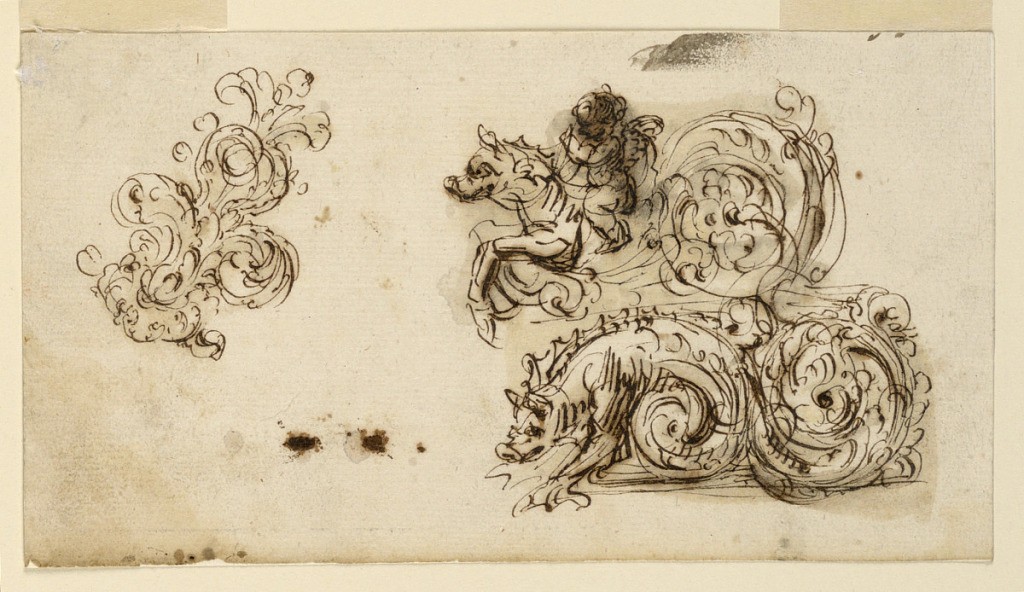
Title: Drawing
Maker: Leonardo Scaglia, French, active Italy, 1640 – 1650
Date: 1620-1630
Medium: Pen, brush, brown. Paper
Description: Horizontal rectangle. At left, obliquely shown, an acanthus plant with a calix. At right are two sketches for the decoration of a frieze, both turned towards left, and one above the other. Above, a putto riding a fantastic animal, half-figure, ending in acanthus spirals together with a sea animal, below.